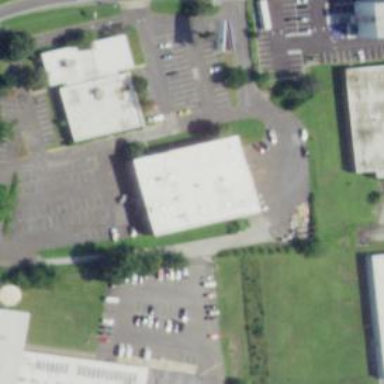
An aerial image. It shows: Commercial building.